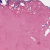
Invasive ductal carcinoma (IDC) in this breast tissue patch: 0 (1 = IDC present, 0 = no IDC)